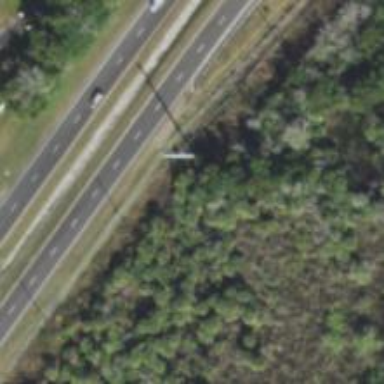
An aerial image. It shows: Power pole.